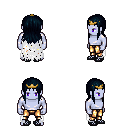
a pixel art fantasy rpg character, male body template, dark elf, purple skin, white tattered cape, gold greaves, raven unkempt hairstyle, gold tiara, ghillies, four views (front, back, left, right), 2x2 character sprite sheet, small pixel art, hard edges, no anti-aliasing